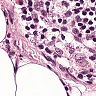
Metastatic tissue present: no